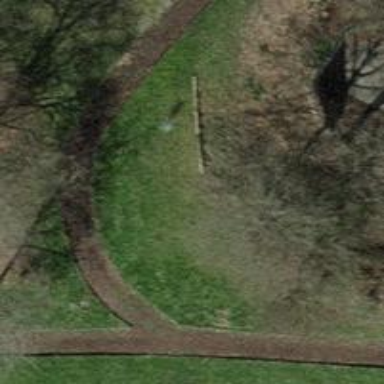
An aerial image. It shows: Disc golf basket.